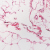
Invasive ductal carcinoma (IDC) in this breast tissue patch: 0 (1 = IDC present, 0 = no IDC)